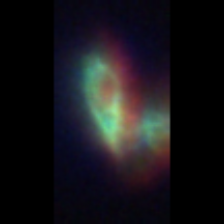
Taxon: Prorocentrum
Group: Dinoflagellates